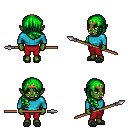
a pixel art fantasy rpg character, female body template, orc, green skin, teal long-sleeve shirt, red pants, green right-swept hairstyle, bronze tiara, gray slippers, spear, four views (front, back, left, right), 2x2 character sprite sheet, small pixel art, hard edges, no anti-aliasing